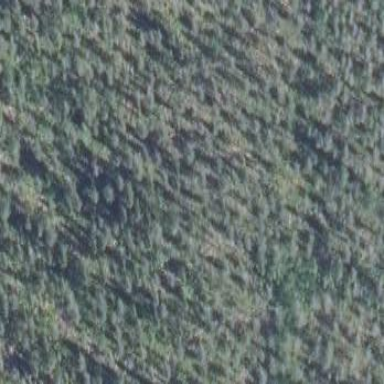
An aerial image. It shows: Needle-leaved woodland.